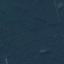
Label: Forest